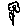
Label: flower